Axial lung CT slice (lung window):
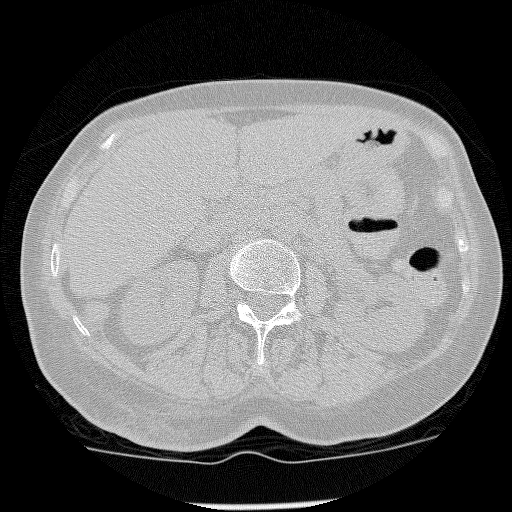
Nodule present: no